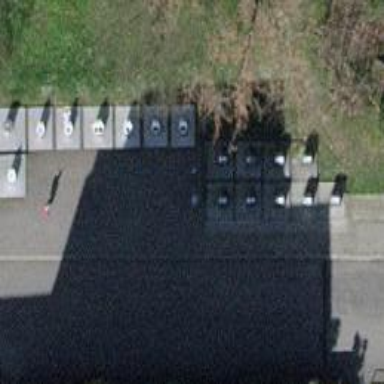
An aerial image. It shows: Recycling container for green waste at recycling facility.